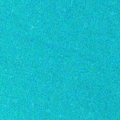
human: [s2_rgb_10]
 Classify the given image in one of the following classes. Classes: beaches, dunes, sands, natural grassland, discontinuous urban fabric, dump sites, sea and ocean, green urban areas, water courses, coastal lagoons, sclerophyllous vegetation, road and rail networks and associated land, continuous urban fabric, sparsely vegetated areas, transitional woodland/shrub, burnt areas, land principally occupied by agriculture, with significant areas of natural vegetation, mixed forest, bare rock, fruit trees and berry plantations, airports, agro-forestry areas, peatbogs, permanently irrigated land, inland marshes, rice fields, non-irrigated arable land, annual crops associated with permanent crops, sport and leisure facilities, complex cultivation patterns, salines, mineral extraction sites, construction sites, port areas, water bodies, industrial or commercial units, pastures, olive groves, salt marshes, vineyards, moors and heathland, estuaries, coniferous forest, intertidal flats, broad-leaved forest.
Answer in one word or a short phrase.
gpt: sea and ocean